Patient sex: M
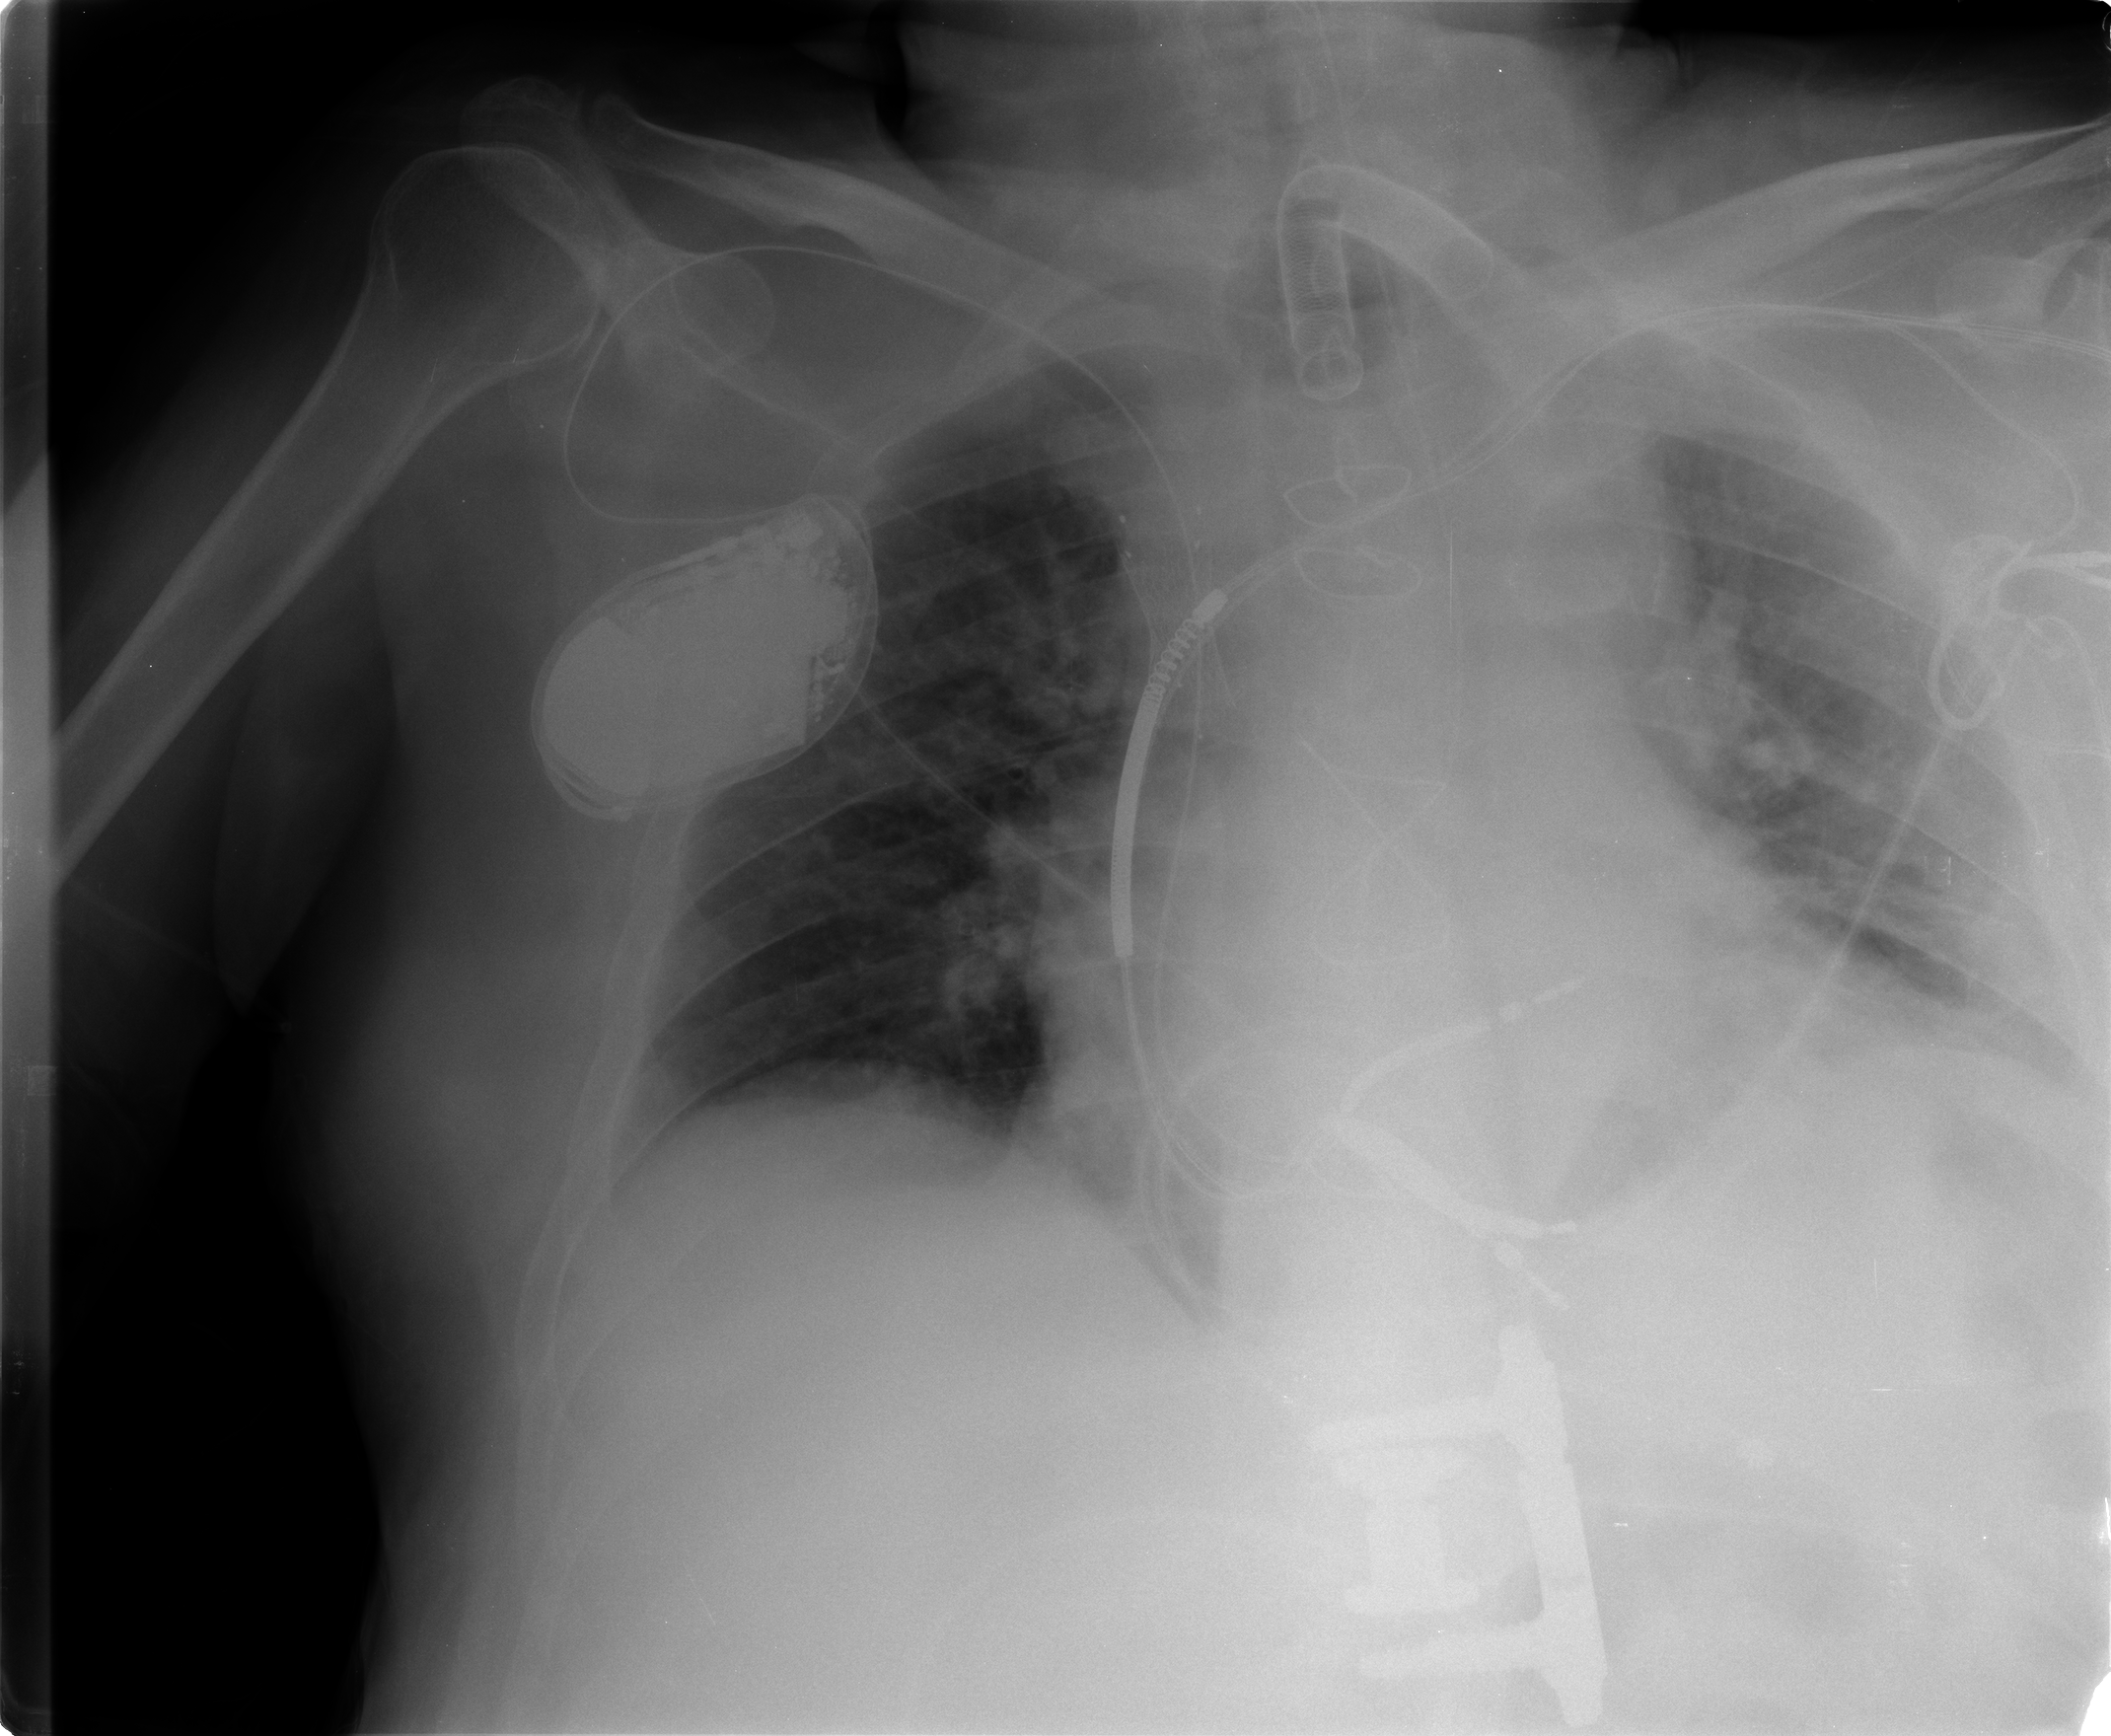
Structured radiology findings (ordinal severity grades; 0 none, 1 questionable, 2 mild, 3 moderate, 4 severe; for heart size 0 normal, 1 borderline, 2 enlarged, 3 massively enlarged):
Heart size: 2
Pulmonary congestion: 2
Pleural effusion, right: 0
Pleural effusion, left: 2
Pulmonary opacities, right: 0
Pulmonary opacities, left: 2
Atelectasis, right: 0
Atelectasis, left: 2